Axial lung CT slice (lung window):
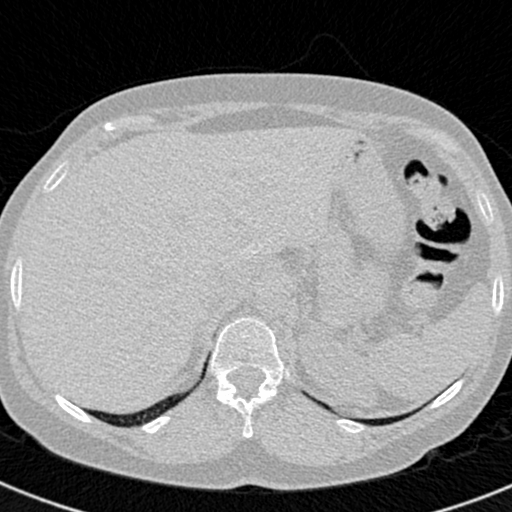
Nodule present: no